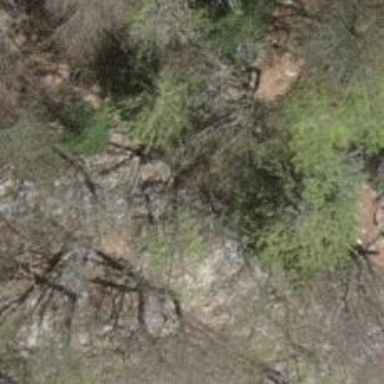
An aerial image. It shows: Cliff in nature.